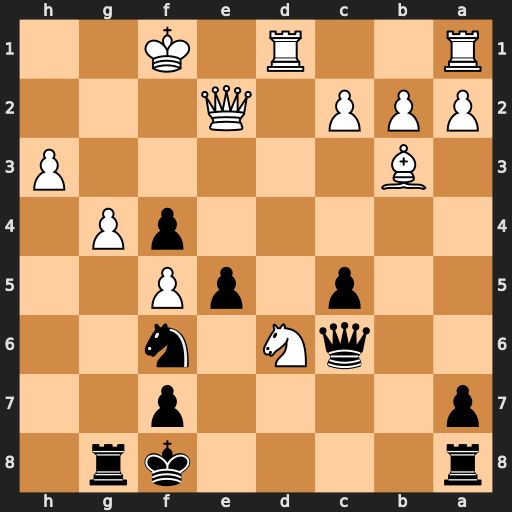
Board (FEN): r4kr1/p4p2/2qN1n2/2p1pP2/5pP1/1B5P/PPP1Q3/R2R1K2
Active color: b
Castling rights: -
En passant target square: -
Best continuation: Qh1+ Kf2 Qxh3